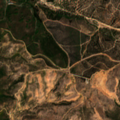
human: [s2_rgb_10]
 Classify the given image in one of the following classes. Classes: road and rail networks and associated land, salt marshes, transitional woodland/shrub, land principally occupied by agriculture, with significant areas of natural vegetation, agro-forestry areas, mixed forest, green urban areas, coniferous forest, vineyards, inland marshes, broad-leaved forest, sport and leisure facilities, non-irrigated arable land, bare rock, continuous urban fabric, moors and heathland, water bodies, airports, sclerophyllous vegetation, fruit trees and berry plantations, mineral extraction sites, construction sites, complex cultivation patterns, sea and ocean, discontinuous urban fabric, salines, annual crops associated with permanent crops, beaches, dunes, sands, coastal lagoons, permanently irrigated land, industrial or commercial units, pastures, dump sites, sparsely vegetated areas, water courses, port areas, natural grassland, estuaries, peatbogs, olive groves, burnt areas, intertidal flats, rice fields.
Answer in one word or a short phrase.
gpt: olive groves, land principally occupied by agriculture, with significant areas of natural vegetation, transitional woodland/shrub